Question: I am trying to simply output all posts but everything is working fine but I want to add the classes in the tag but the classes gets written in plain text not into the tag.
my code:
'''
<?php
if (have_posts()) :
// Start the Loop.
while (have_posts()) : the_post();
echo '<article id="post-' . get_the_ID() . '" ' . post_class() . '>';
twentyfourteen_post_thumbnail();
the_title('<h1 class="entry-title"><a href="' . esc_url(get_permalink()) . '" rel="bookmark">', '</a></h1>');
echo '<div class="entry-summary">';
the_excerpt();
echo '</div>';
echo '</article>';
endwhile;
endif;
?>
'''
I think it has something to do with the chaining but I tried everything... :(

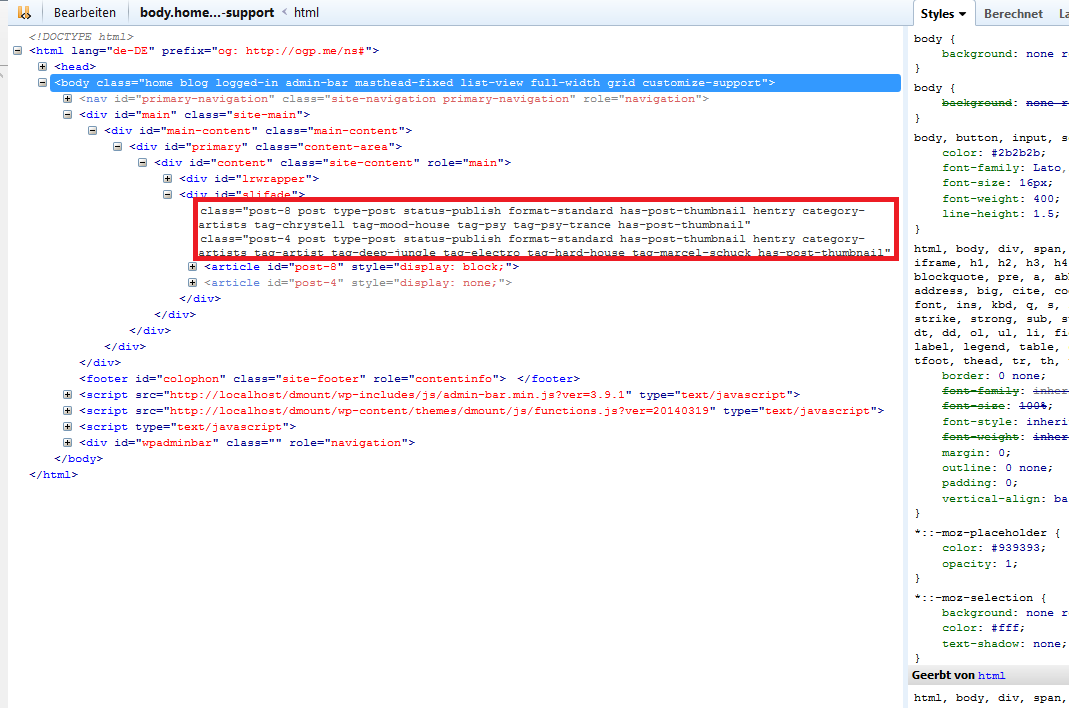
Answer: Replace
'''
echo '<article id="post-' . get_the_ID() . '" ' . post_class() . '>';
'''
with
'''
echo '<article id="post-' . get_the_ID() . '" ';
post_class();
echo '>';
'''